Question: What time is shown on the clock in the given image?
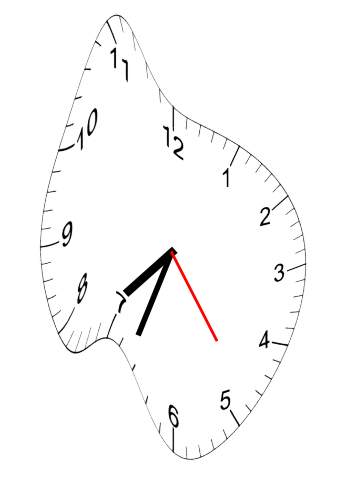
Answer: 07:33:24